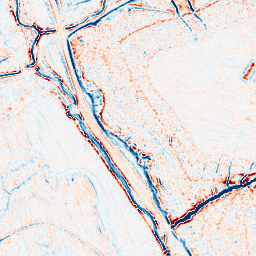
Category: edge_preserving
Decomposition family: bilateral
Decomposition parameters: d: 9
sigma_color: 50
sigma_space: 75
Upsampling method: regularized
Upsampling parameters: scale: 4
lambda_reg: 0.01
Upsampling scale: 4